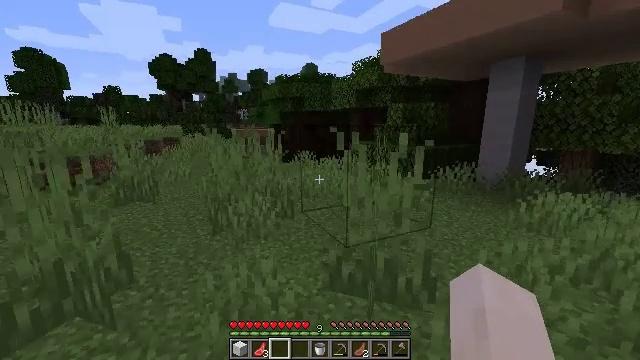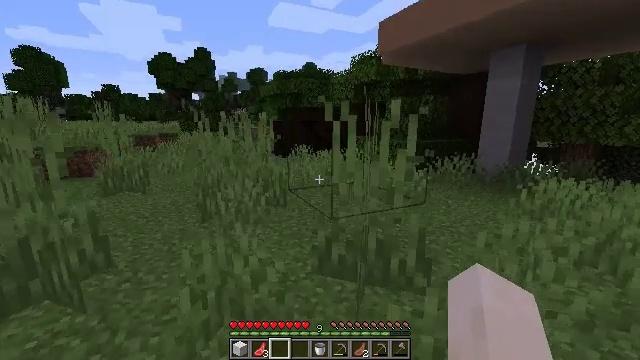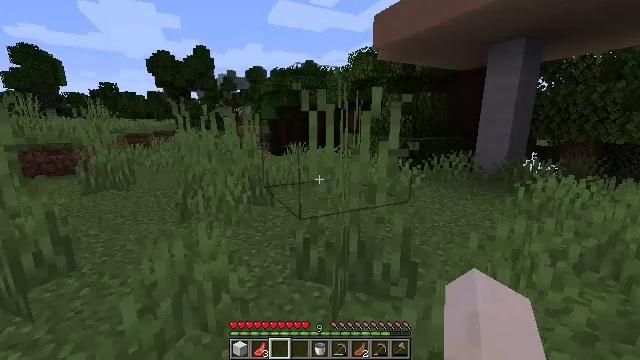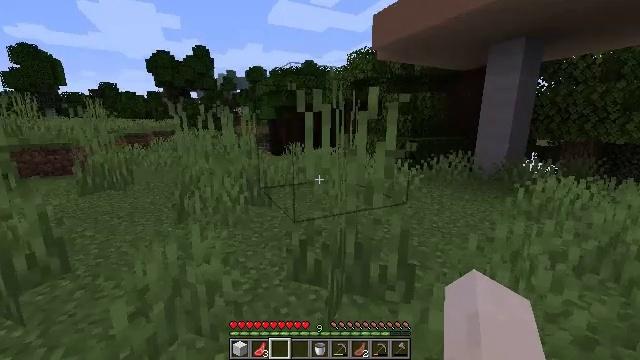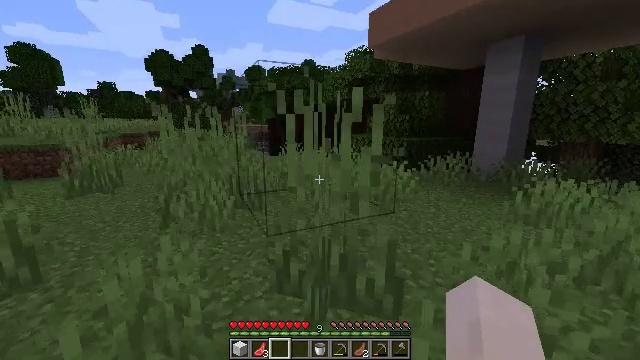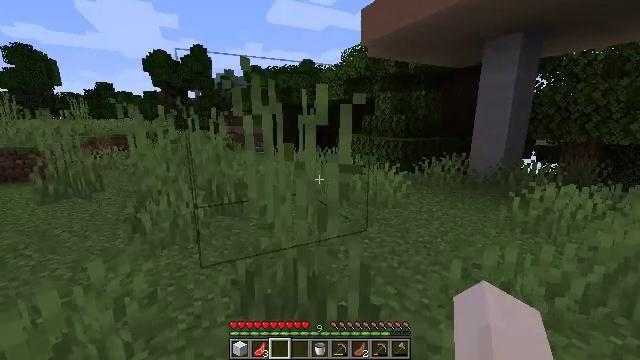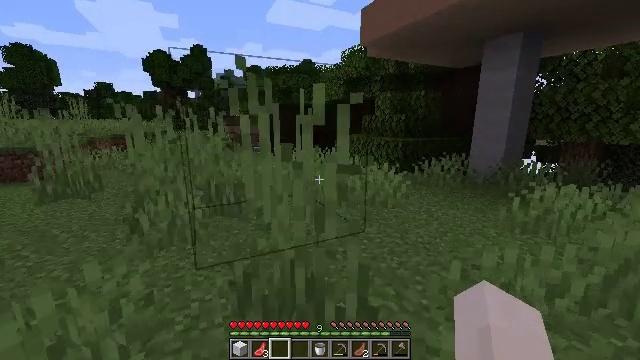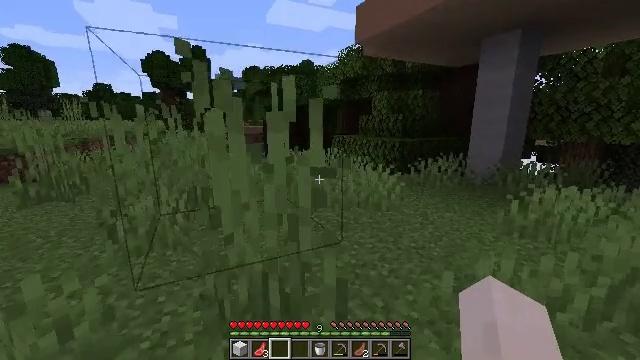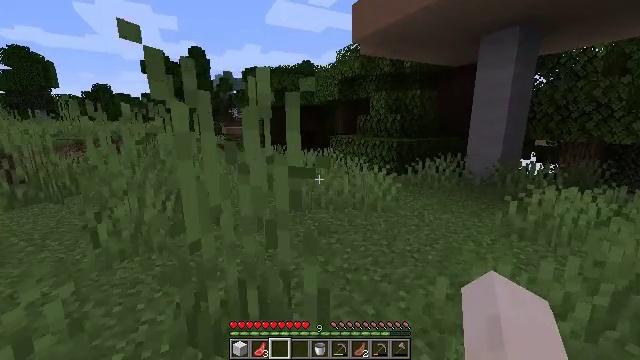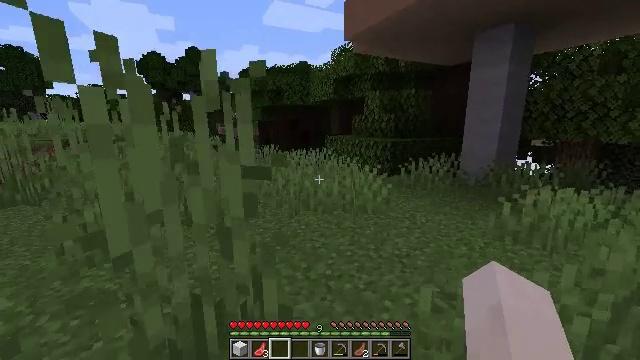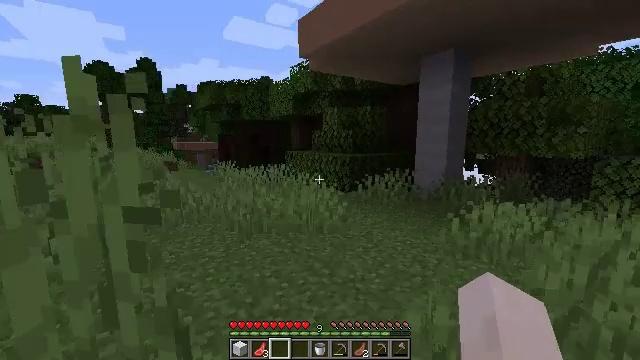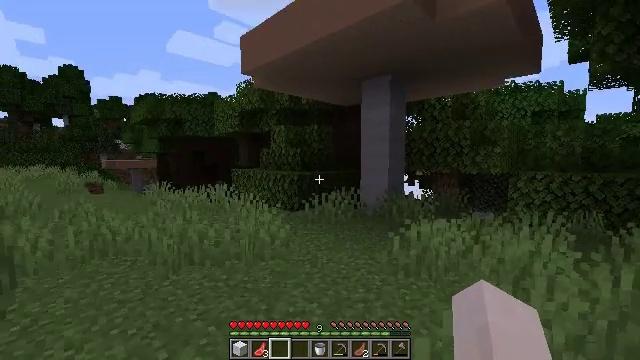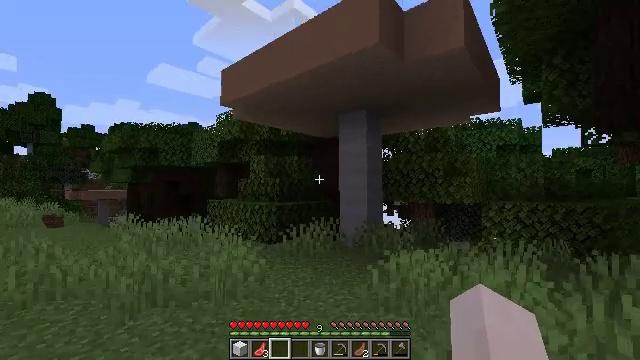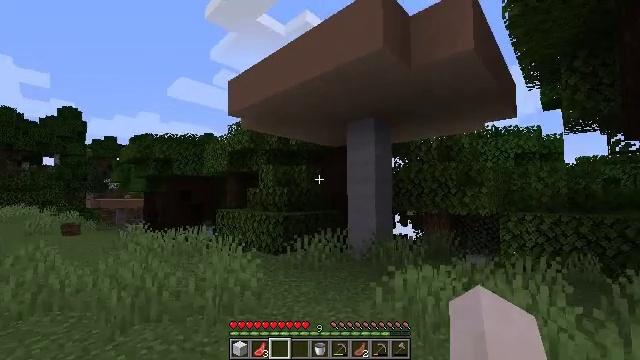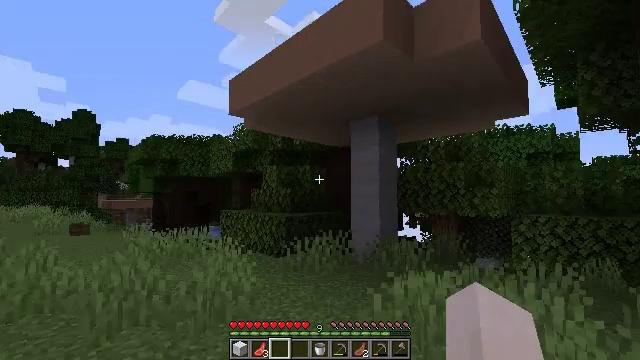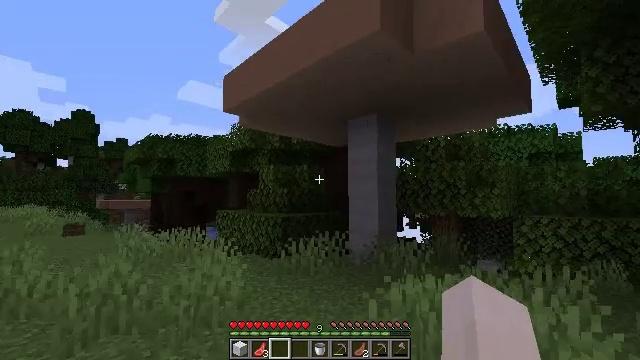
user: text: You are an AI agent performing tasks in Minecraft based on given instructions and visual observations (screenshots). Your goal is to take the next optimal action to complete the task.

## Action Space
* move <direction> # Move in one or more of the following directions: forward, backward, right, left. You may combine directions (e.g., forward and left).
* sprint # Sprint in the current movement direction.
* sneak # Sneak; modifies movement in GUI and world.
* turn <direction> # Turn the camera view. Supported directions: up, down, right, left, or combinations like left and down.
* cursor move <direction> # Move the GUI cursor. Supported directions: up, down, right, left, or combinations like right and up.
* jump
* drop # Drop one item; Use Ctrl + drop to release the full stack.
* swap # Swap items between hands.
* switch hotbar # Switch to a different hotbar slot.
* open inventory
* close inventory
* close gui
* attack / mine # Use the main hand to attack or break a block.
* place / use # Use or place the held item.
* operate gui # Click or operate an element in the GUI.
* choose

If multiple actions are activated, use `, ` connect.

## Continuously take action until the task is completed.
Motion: motion action
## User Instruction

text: Gather brown mushroom block as building material.
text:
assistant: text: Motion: move forward and move right
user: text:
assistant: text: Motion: move forward and move right
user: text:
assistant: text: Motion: move forward and move right
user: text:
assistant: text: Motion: move forward and move right
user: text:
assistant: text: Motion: move forward and move right
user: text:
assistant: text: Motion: move forward and move right
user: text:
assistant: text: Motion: move forward and move right
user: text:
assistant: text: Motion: move forward and move right
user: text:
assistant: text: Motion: move forward and move right
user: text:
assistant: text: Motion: move forward and move right, turn right and up
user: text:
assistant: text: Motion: move forward and move right, turn right and up
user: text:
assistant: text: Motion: move forward and move right, turn right and up
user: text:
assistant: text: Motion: move forward and move right, turn left and up
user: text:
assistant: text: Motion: move forward, turn left
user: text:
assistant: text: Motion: move forward
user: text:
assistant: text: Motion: move forward
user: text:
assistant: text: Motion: move forward
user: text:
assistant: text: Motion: move forward
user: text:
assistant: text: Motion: move forward, turn right and up
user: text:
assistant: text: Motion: move forward, turn right and up
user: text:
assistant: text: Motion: move forward, turn up
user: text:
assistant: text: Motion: move forward, turn up
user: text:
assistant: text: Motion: move forward and move right, turn left and up
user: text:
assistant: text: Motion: move forward and move right, turn left and up
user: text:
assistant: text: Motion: move forward and move right
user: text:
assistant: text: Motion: move forward, turn up
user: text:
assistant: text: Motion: move forward and move right, turn up
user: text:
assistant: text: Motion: move forward and move right, turn left and up, attack / mine
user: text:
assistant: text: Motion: move forward and move right, attack / mine
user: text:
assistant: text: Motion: turn up, attack / mine